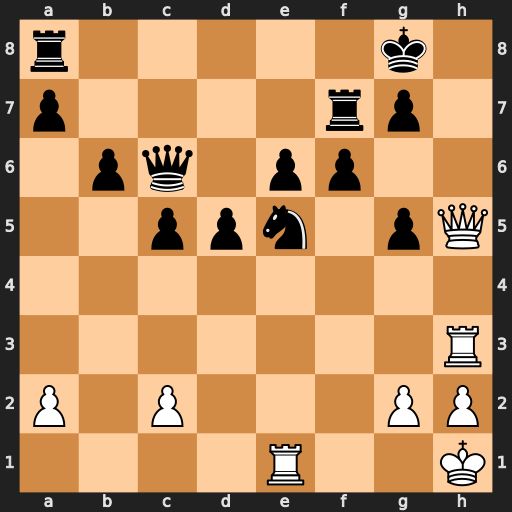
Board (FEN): r5k1/p4rp1/1pq1pp2/2ppn1pQ/8/7R/P1P3PP/4R2K
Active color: w
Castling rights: -
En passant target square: -
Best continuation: Qh8#